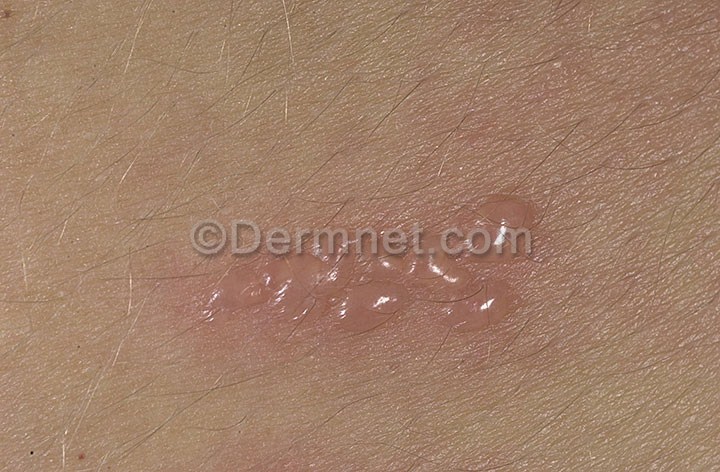
Disease: Warts Molluscum and other Viral Infections